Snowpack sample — Snodgrass Mountain, Crested Butte, Colorado (2/4/25, 12:06 PM MST)
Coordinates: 38.923, -106.968
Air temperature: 35 °F
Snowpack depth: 80 cm
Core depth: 80 cm
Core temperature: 32 °F
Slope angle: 14°, slope face: 78°
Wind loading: low
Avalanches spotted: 0
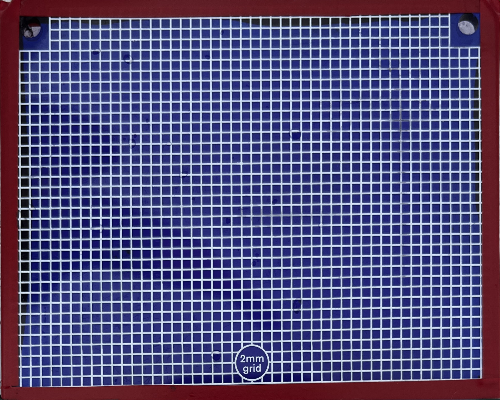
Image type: profile
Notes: No avalanches nearby, unusually warm weather for the last month reported by residents, Collected 25 yards from treeline